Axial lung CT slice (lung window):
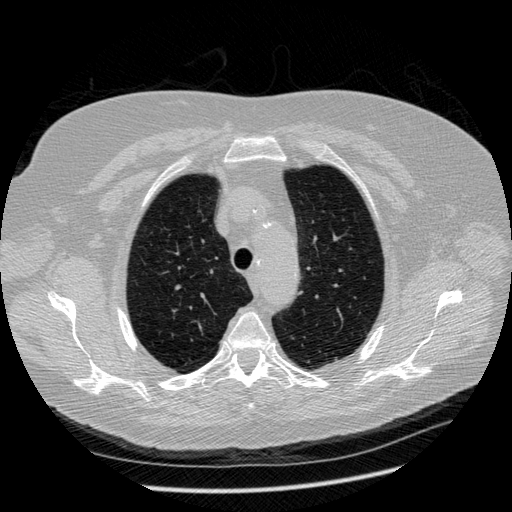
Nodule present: no